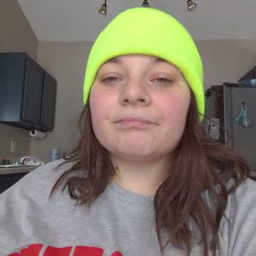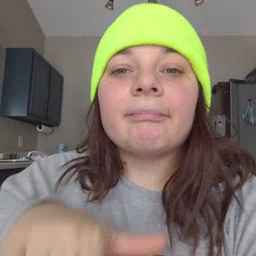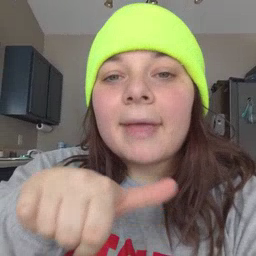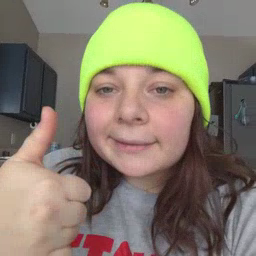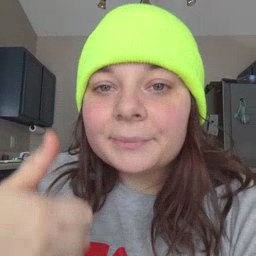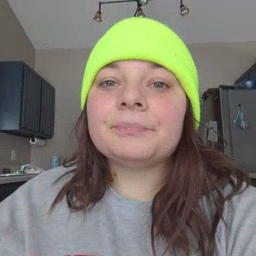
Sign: any